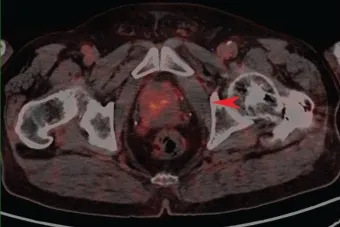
A.2022.5 Prostate MR scan: review after prostate cancer treatment to consider disease progression B.2022.5 PSMA PET suggests an irregularly enlarged prostate with heterogeneous density, uneven PSMA radioactivity distribution only slightly increased, SUVmax=4.8. 18F-OC PET image 3 months after 177Lu-DOTA-TATE treatment.
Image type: radiology (pet)